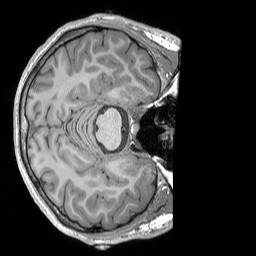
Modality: T1w
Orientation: axial
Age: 21
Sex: male
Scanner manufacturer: siemens
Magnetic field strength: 3 T
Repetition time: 1.9 s
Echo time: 0.00252 s